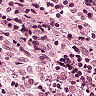
Metastatic tissue present: no